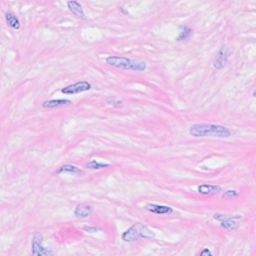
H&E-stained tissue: Breast